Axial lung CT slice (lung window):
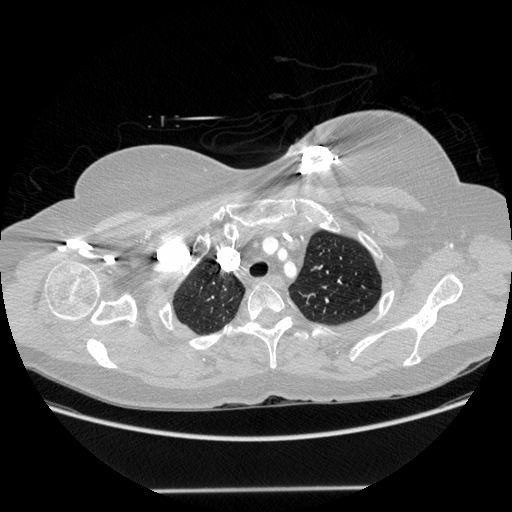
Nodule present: no